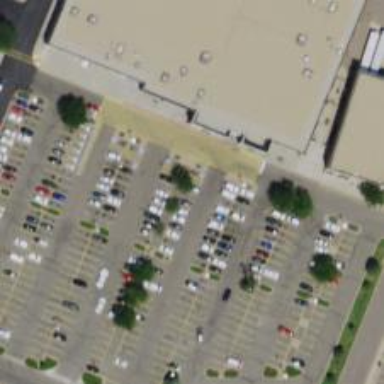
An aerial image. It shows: Parking space is available.